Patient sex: F
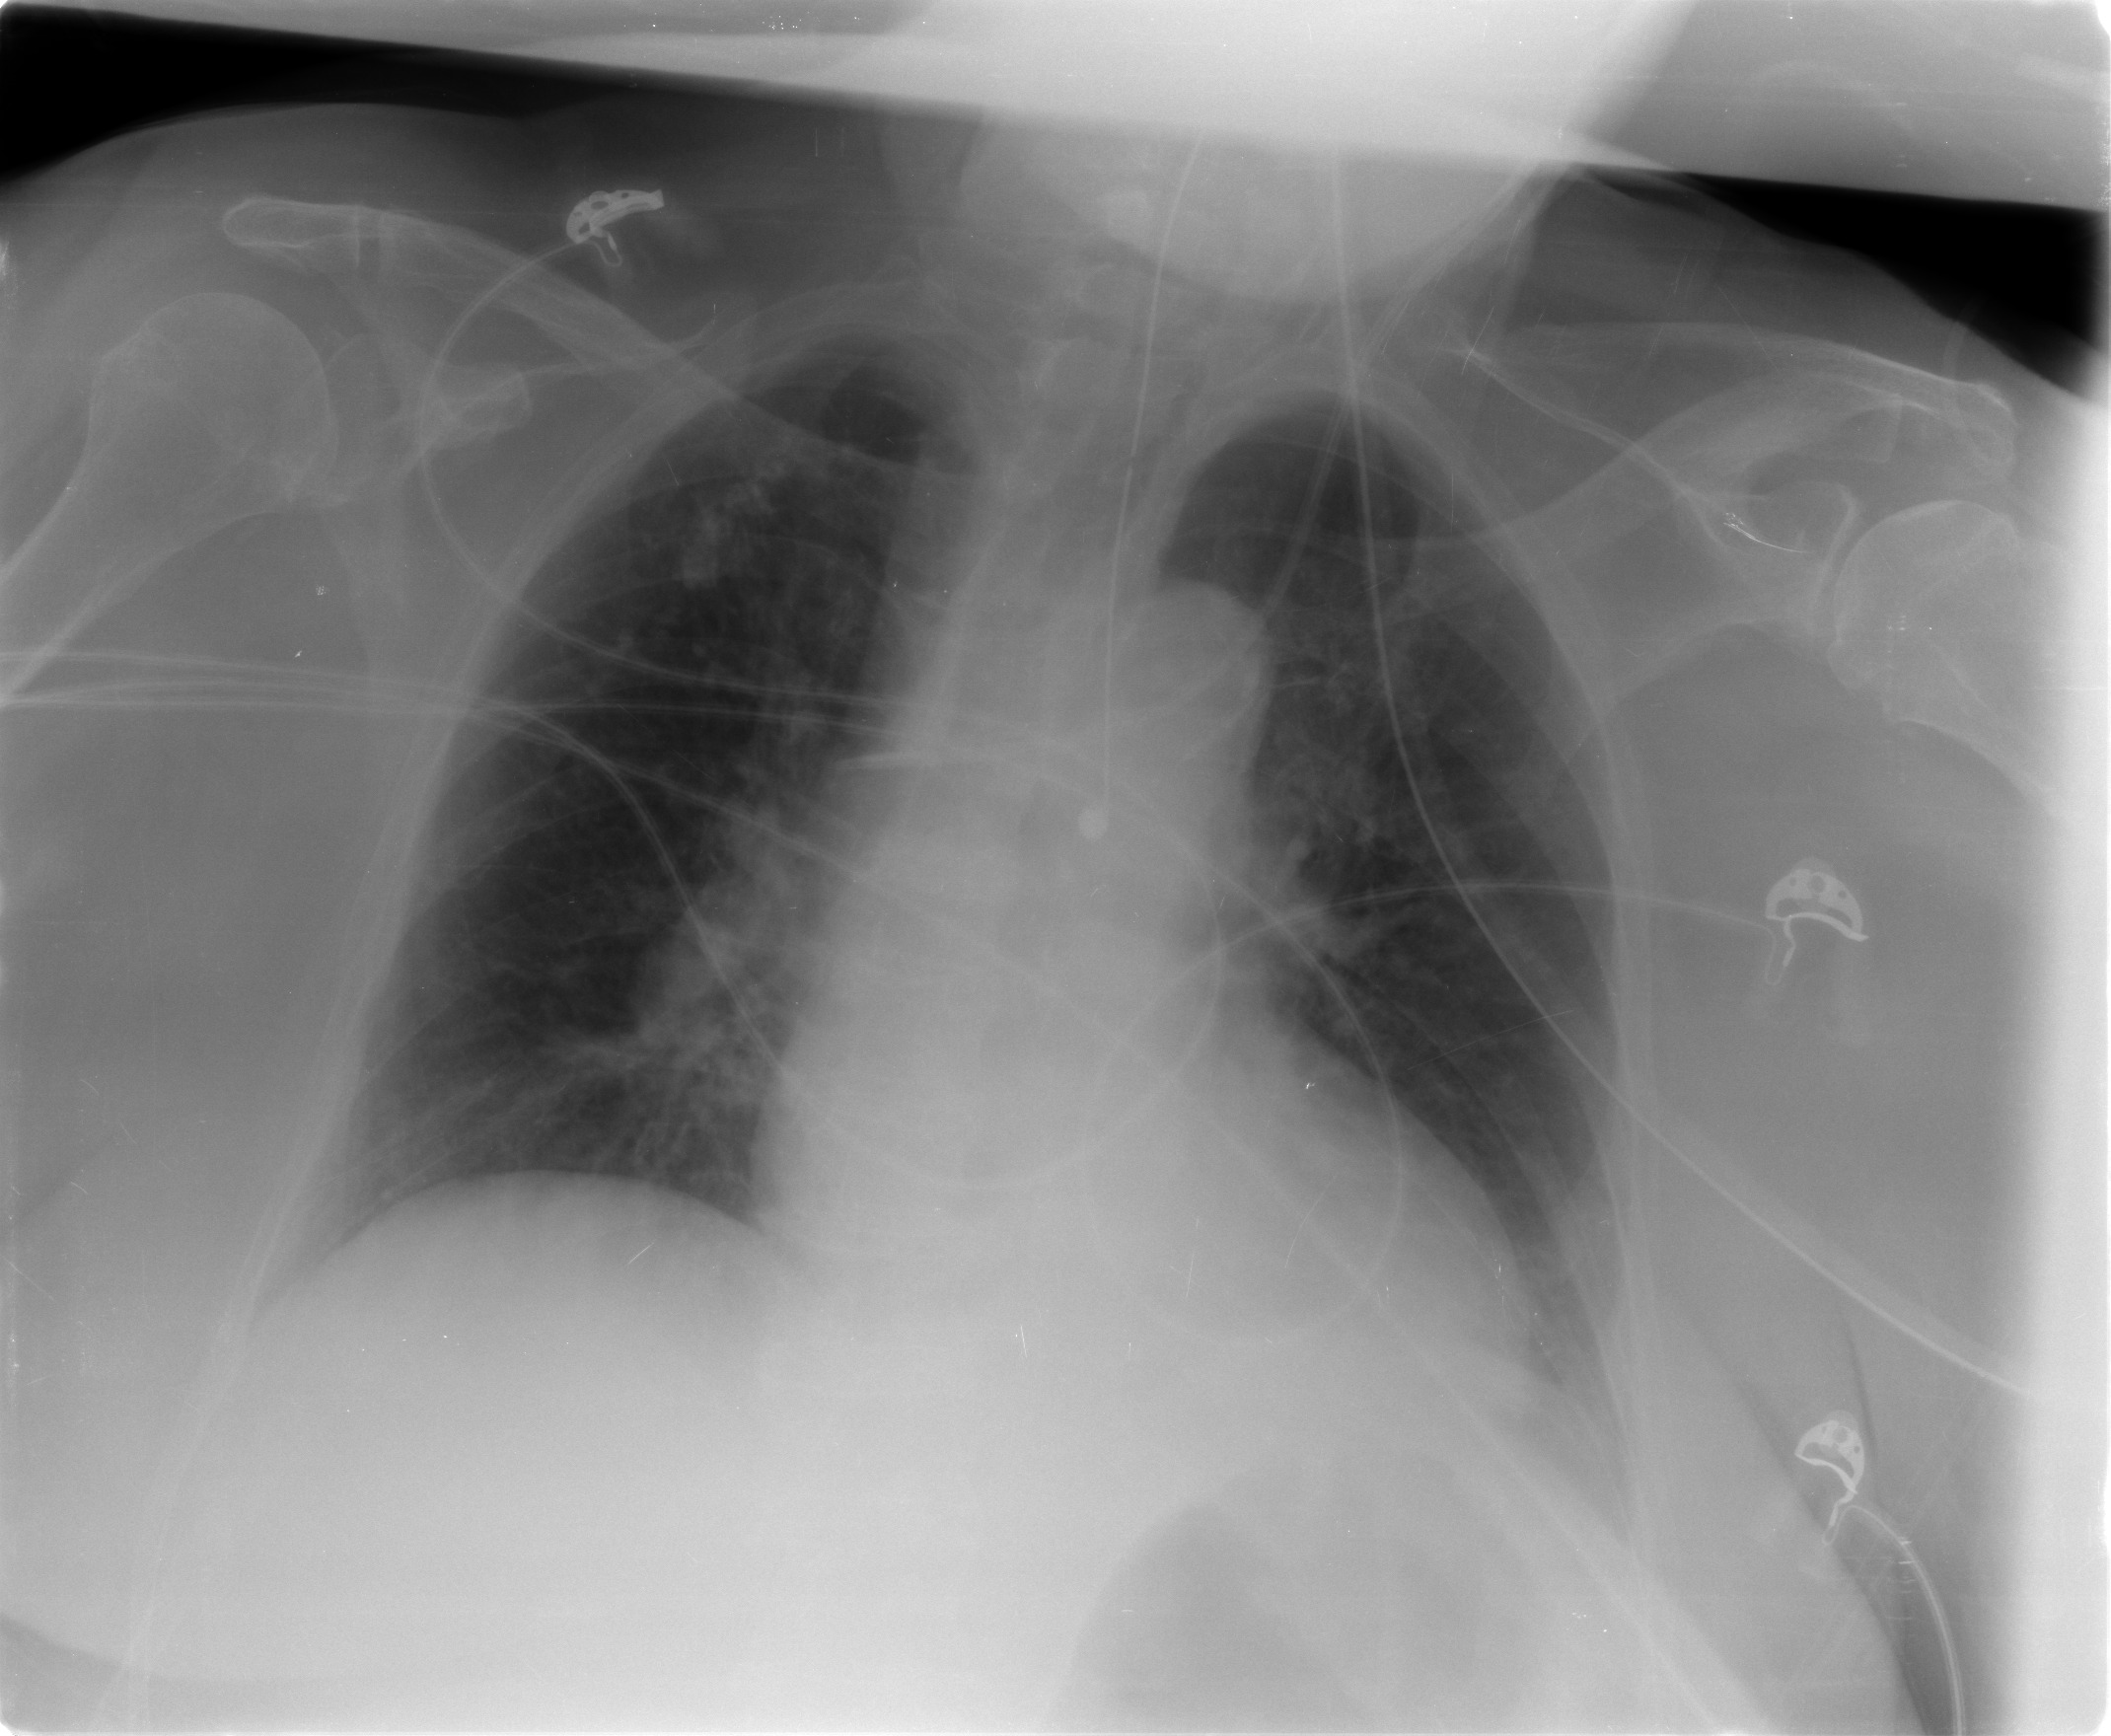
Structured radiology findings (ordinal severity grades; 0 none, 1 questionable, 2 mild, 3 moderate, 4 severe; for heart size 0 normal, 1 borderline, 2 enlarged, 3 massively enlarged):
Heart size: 1
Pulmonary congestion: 2
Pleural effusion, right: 0
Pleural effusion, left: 0
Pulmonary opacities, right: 1
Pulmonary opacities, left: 0
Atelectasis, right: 2
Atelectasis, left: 0